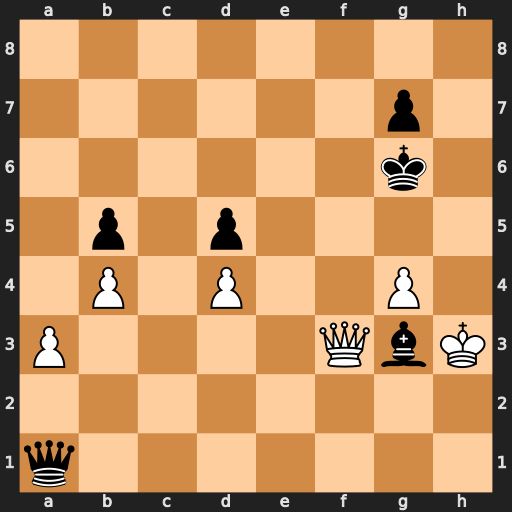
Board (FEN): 8/6p1/6k1/1p1p4/1P1P2P1/P4QbK/8/q7
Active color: w
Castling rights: -
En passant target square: -
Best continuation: Qf5+ Kh6 Qh5#